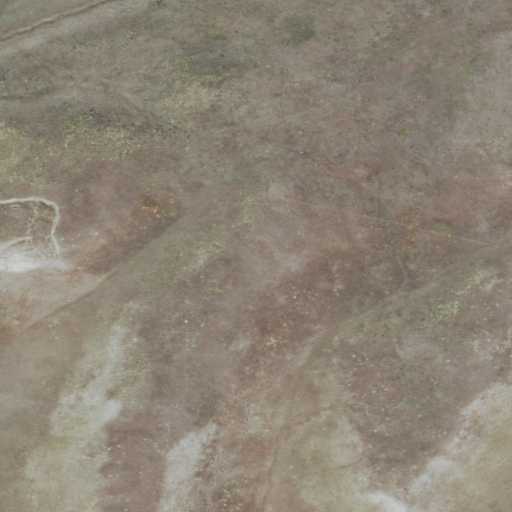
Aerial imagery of depression(s) in Idaho named Bannister Basin containing grassland and shrub